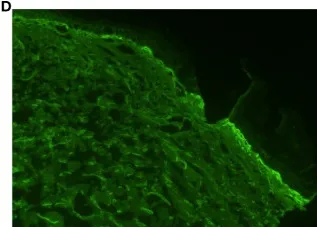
Histology and immunofluorescence studies of localized bullous pemphigoid (LBP). (C-E) Histology and direct immunofluorescence (DIF) of LBP induced by thermal burns. Direct immunofluorescence showed linear IgG.
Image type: pathology (immunostaining)